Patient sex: M
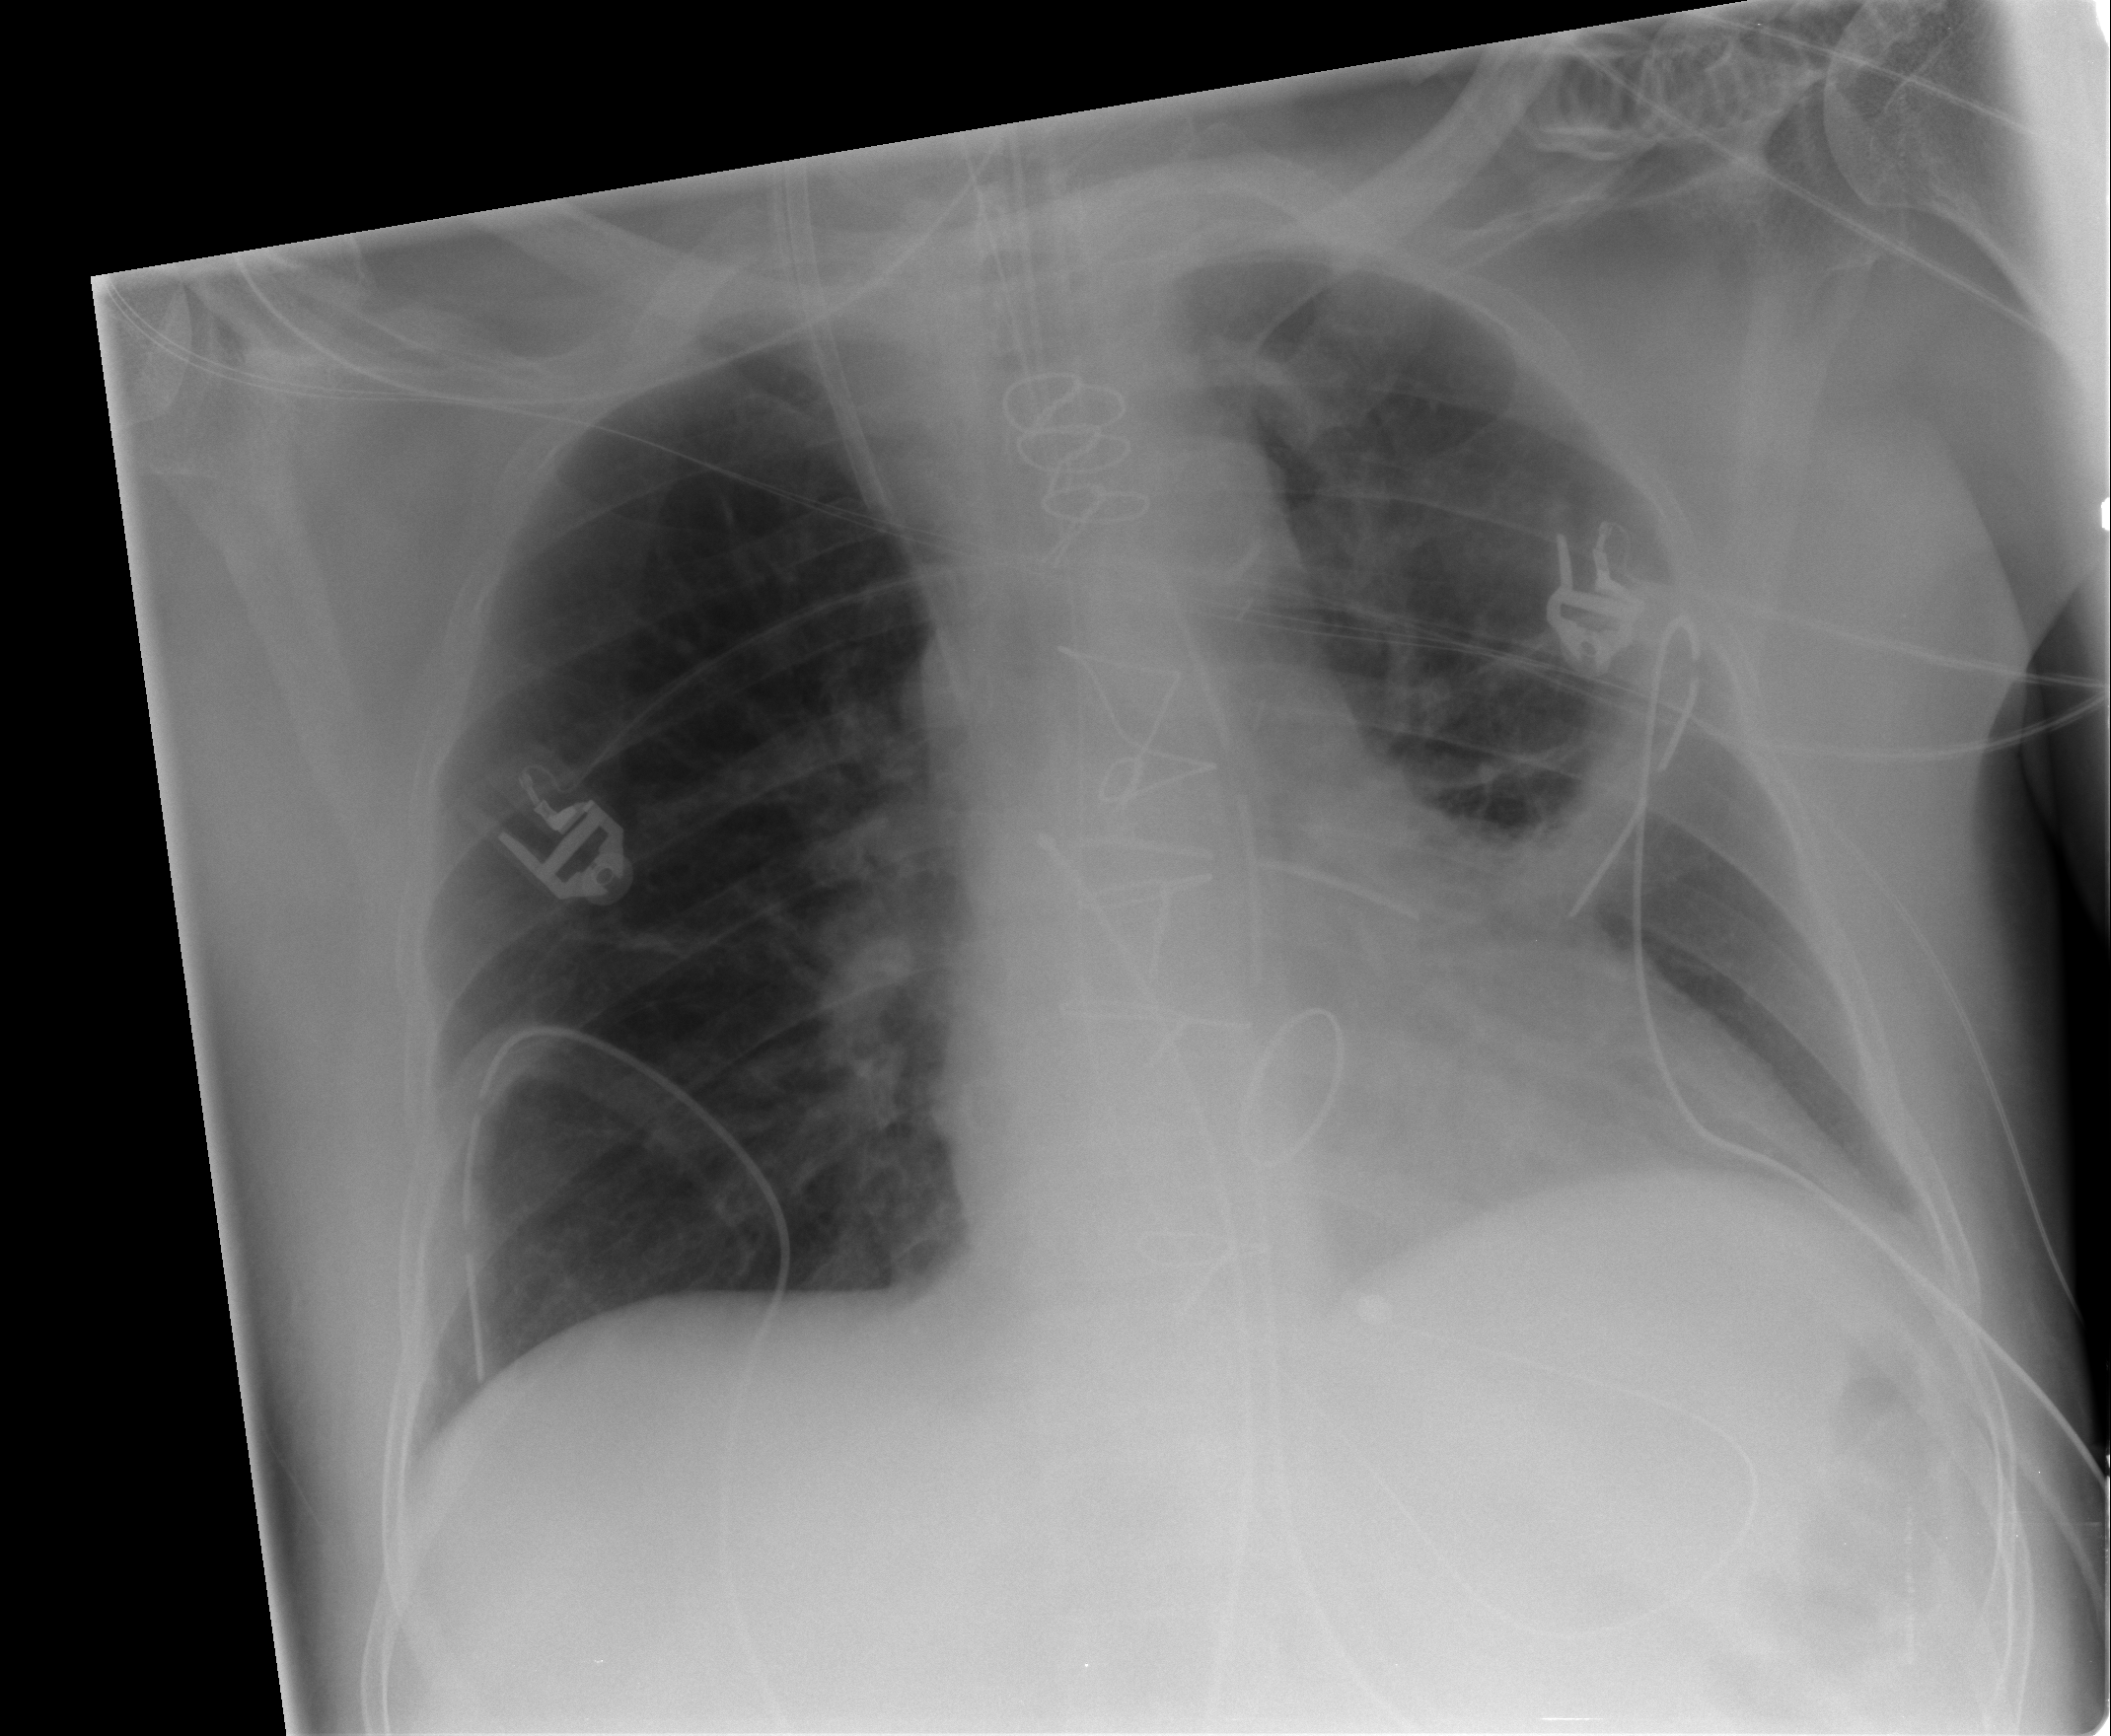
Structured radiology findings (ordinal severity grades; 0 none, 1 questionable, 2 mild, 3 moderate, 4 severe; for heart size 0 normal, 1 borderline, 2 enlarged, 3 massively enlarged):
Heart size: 0
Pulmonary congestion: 0
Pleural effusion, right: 0
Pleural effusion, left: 0
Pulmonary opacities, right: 0
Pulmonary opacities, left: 0
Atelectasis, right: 2
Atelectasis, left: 2